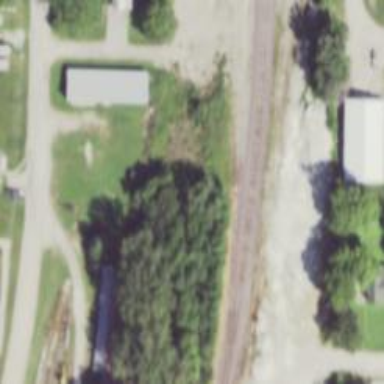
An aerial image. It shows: Rail spur service.